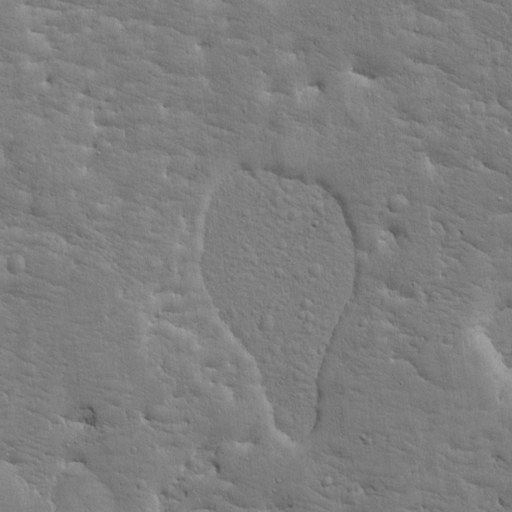
Classes present: Background